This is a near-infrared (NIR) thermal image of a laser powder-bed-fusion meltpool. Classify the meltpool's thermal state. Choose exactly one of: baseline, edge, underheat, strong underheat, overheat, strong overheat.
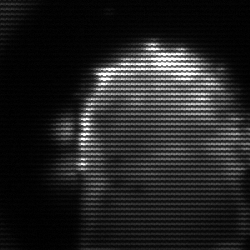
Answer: baseline